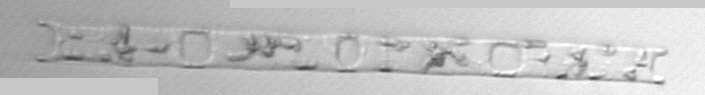
Label: Eucampia_morphytype1